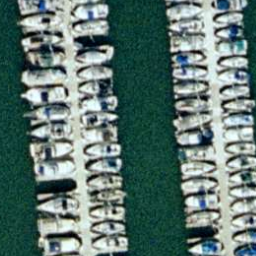
Label: harbor